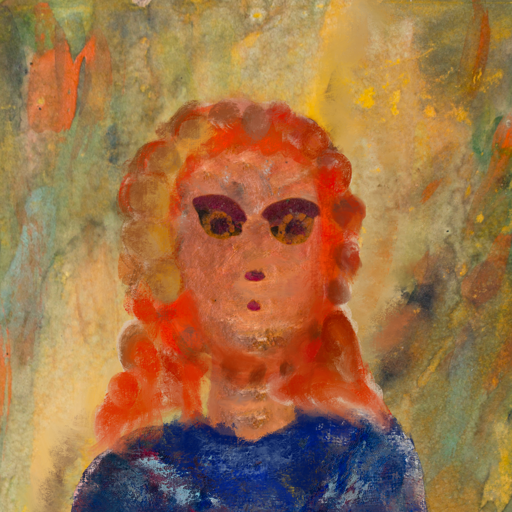
Background: Comrade, Head And Neck Front: Boggyland, Face Front: Doll, Bust: Irani, Hair Front: Rupkatha, Head Accessory: Blank, Second Necklace: Blank, Necklace: Blank, Baby: Blank